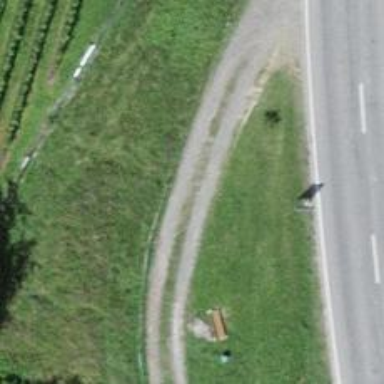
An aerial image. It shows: Track road with excellent visibility.